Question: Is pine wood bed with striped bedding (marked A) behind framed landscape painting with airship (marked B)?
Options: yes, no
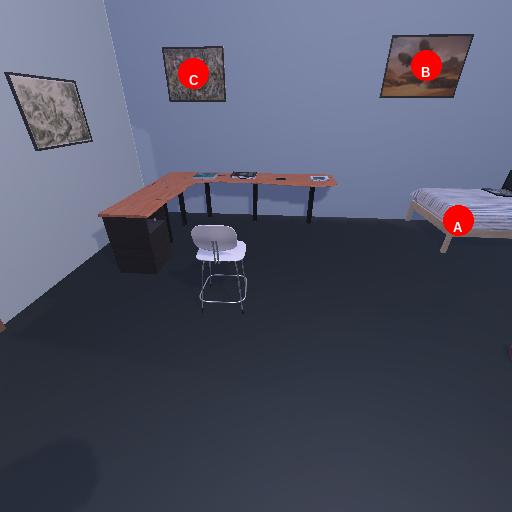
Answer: yes